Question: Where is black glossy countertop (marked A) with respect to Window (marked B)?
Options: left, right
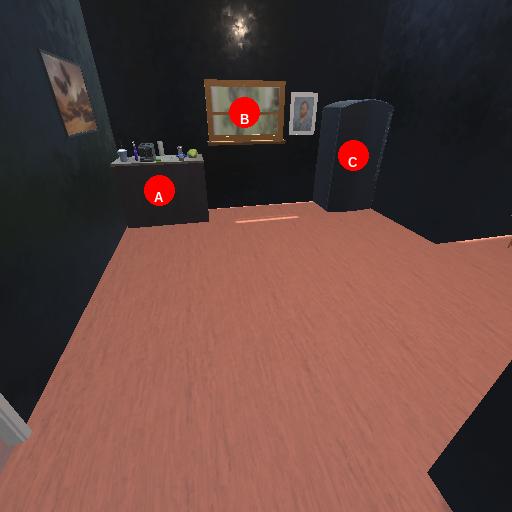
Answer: left